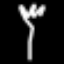
Label: fork